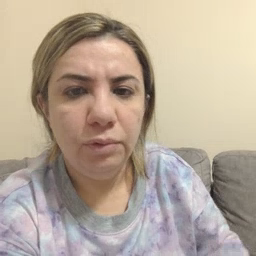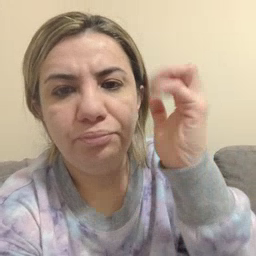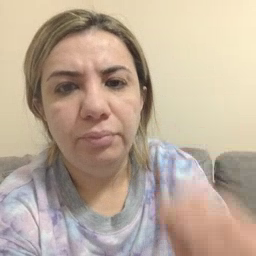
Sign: go